Question: I've been receiving this error for most of the day now, and my brain is too fried to keep trying to determine what the issue is:

It appears to be saying that I don't have a Gemfile.lock in version control, however, here is the Gemfile.lock that I currently have - as seen from github:
'''
GEM
remote: http://rubygems.org/
specs:
actionmailer (3.1.1)
actionpack (= 3.1.1)
mail (~> 2.3.0)
actionpack (3.1.1)
activemodel (= 3.1.1)
activesupport (= 3.1.1)
builder (~> 3.0.0)
erubis (~> 2.7.0)
i18n (~> 0.6)
rack (~> 1.3.2)
rack-cache (~> 1.1)
rack-mount (~> 0.8.2)
rack-test (~> 0.6.1)
sprockets (~> 2.0.2)
activeadmin (0.3.2)
devise (>= 1.1.2)
fastercsv
formtastic (< 2.0.0)
inherited_resources (< 1.3.0)
kaminari (>= 0.12.4)
meta_search (>= 0.9.2)
rails (>= 3.0.0)
sass (>= 3.1.0)
activemodel (3.1.1)
activesupport (= 3.1.1)
builder (~> 3.0.0)
i18n (~> 0.6)
activerecord (3.1.1)
activemodel (= 3.1.1)
activesupport (= 3.1.1)
arel (~> 2.2.1)
tzinfo (~> 0.3.29)
activeresource (3.1.1)
activemodel (= 3.1.1)
activesupport (= 3.1.1)
activesupport (3.1.1)
multi_json (~> 1.0)
addressable (2.2.6)
ansi (1.3.0)
arel (2.2.1)
bcrypt-ruby (3.0.1-x86-mingw32)
builder (3.0.0)
coffee-rails (3.1.1)
coffee-script (>= 2.2.0)
railties (~> 3.1.0)
coffee-script (2.2.0)
coffee-script-source
execjs
coffee-script-source (1.1.2)
devise (1.4.9)
bcrypt-ruby (~> 3.0)
orm_adapter (~> 0.0.3)
warden (~> 1.0.3)
erubis (2.7.0)
execjs (1.2.9)
multi_json (~> 1.0)
fastercsv (1.5.4)
formtastic (1.2.4)
actionpack (>= 2.3.7)
activesupport (>= 2.3.7)
i18n (~> 0.4)
has_scope (0.5.1)
heroku (2.11.0)
launchy (>= 0.3.2)
rest-client (~> 1.6.1)
rubyzip
term-ansicolor (~> 1.0.5)
hike (1.2.1)
i18n (0.6.0)
inherited_resources (1.2.2)
has_scope (~> 0.5.0)
responders (~> 0.6.0)
jquery-rails (1.0.16)
railties (~> 3.0)
thor (~> 0.14)
json (1.6.1)
kaminari (0.12.4)
rails (>= 3.0.0)
launchy (2.0.5)
addressable (~> 2.2.6)
mail (2.3.0)
i18n (>= 0.4.0)
mime-types (~> 1.16)
treetop (~> 1.4.8)
meta_search (1.1.1)
actionpack (~> 3.1.0)
activerecord (~> 3.1.0)
activesupport (~> 3.1.0)
polyamorous (~> 0.5.0)
mime-types (1.17.2)
multi_json (1.0.3)
orm_adapter (0.0.5)
pg (0.11.0-x86-mingw32)
polyamorous (0.5.0)
activerecord (~> 3.0)
polyglot (0.3.2)
rack (1.3.5)
rack-cache (1.1)
rack (>= 0.4)
rack-mount (0.8.3)
rack (>= 1.0.0)
rack-ssl (1.3.2)
rack
rack-test (0.6.1)
rack (>= 1.0)
rails (3.1.1)
actionmailer (= 3.1.1)
actionpack (= 3.1.1)
activerecord (= 3.1.1)
activeresource (= 3.1.1)
activesupport (= 3.1.1)
bundler (~> 1.0)
railties (= 3.1.1)
railties (3.1.1)
actionpack (= 3.1.1)
activesupport (= 3.1.1)
rack-ssl (~> 1.3.2)
rake (>= 0.8.7)
rdoc (~> 3.4)
thor (~> 0.14.6)
rake (0.9.2.2)
rdoc (3.11)
json (~> 1.4)
responders (0.6.4)
rest-client (1.6.7)
mime-types (>= 1.16)
rubyzip (0.9.4)
sass (3.1.10)
sass-rails (3.1.4)
actionpack (~> 3.1.0)
railties (~> 3.1.0)
sass (>= 3.1.4)
sprockets (~> 2.0.0)
tilt (~> 1.3.2)
sprockets (2.0.3)
hike (~> 1.2)
rack (~> 1.0)
tilt (~> 1.1, != 1.3.0)
sqlite3 (1.3.4-x86-mingw32)
term-ansicolor (1.0.7)
thor (0.14.6)
tilt (1.3.3)
treetop (1.4.10)
polyglot
polyglot (>= 0.3.1)
turn (0.8.3)
ansi
tzinfo (0.3.30)
uglifier (1.0.4)
execjs (>= 0.3.0)
multi_json (>= 1.0.2)
warden (1.0.6)
rack (>= 1.0)
PLATFORMS
x86-mingw32
DEPENDENCIES
activeadmin
coffee-rails (~> 3.1.1)
devise (~> 1.4.7)
heroku
jquery-rails
pg
rails (= 3.1.1)
sass-rails (~> 3.1.4)
sqlite3
turn
uglifier (>= 1.0.3)
'''
Steps I've tried:
- Deleted Gemfile.lock and ran bundle update to generate new one - Specifically stated "git add Gemfile.lock" before pushing to
github - I pulled the sass-rails gem out of assets in case it was needed in
production- Deleted the contents of .gitignore to make sure there wasn't any
dependency being ignored
If it helps, this is a Rails 3.1.1 app and I'm also using ActiveAdmin.
Any advice is much appreciated!
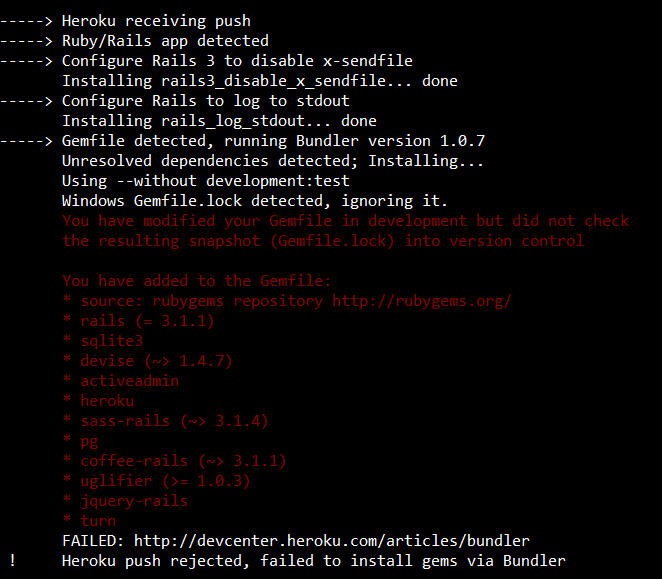
Answer: Get rid of all occurrences of '-x86-mingw32' in the gem specs as well as lines
'''
PLATFORMS
x86-mingw32
'''
as Alex mentioned.
I understand why Heroku now requires Gemfile.lock, but overall I disagree with the practice.